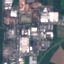
Land use / land cover class: Industrial